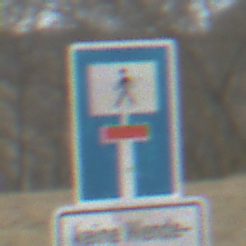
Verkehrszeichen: SackgasseFussgaengerDurchlaessig
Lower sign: HinweisGeaenderteVorfahrtVerkehrsfuehrungVerkehrsregelung3
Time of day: MorningAfternoon
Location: Outdoor (Nature)
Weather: PartlyCloudy
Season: Autumn
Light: Natural